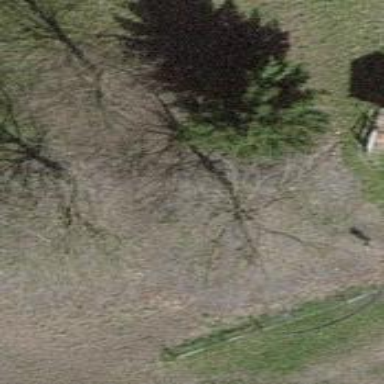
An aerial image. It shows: Broadleaved tree with lush foliage.